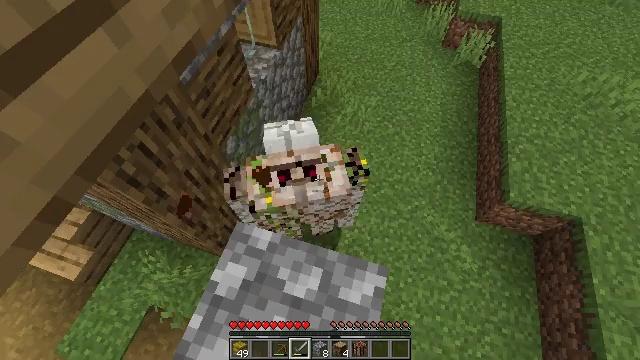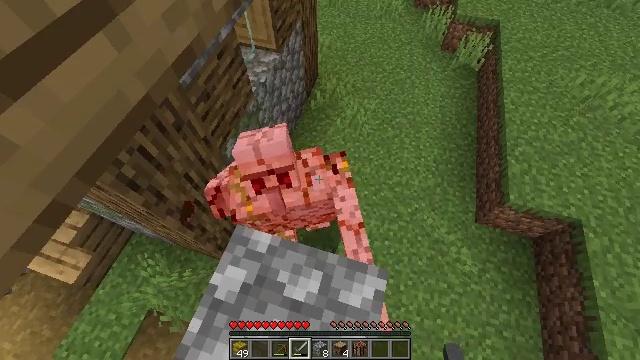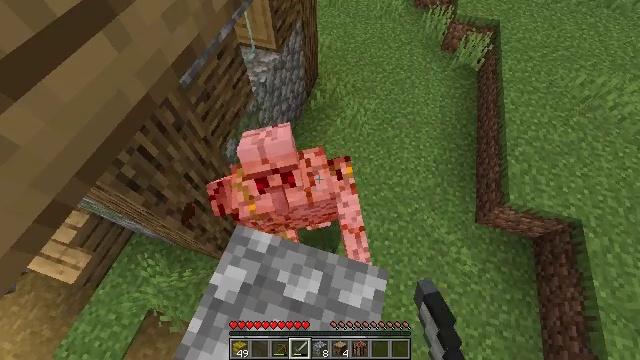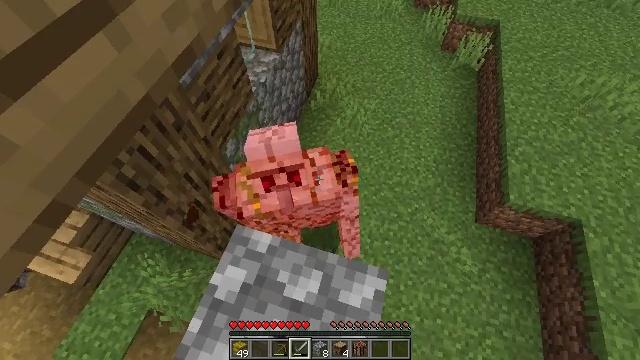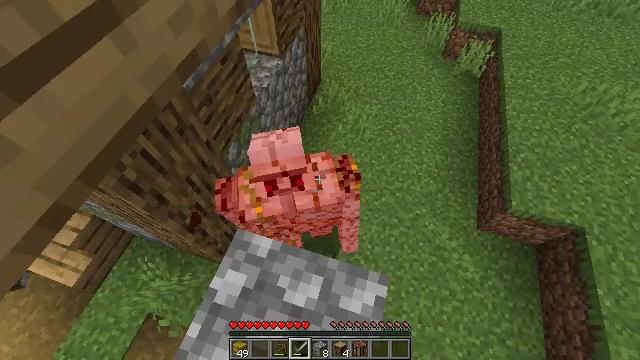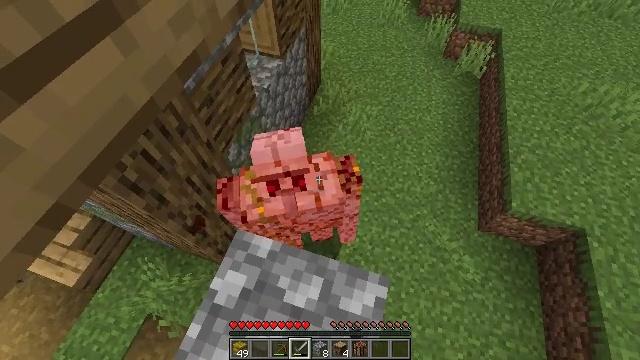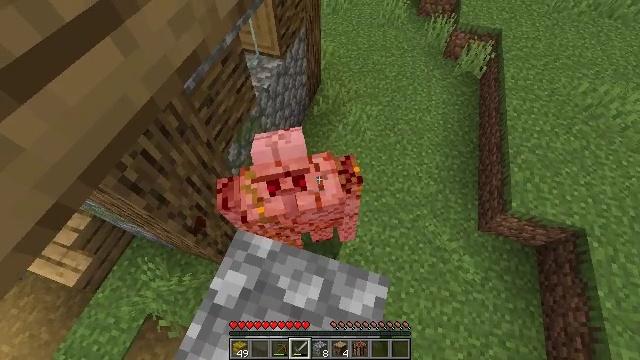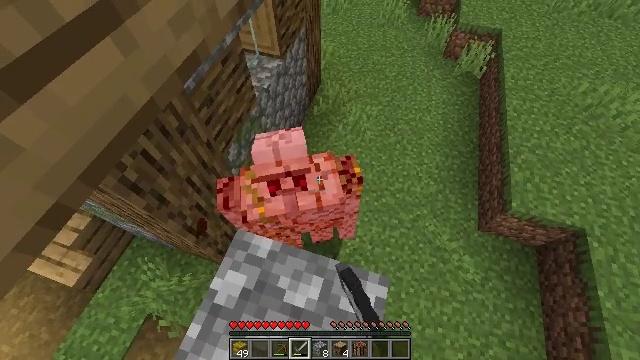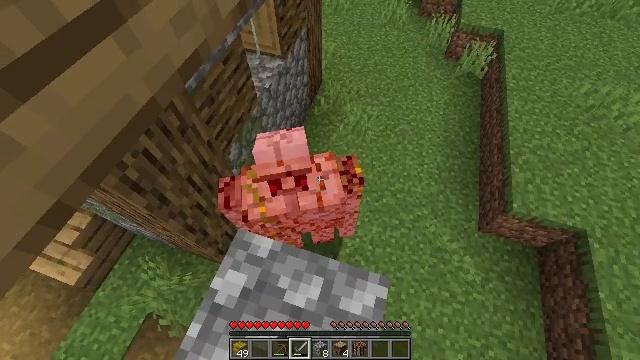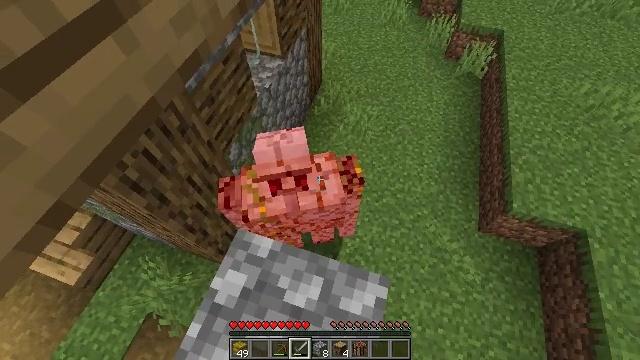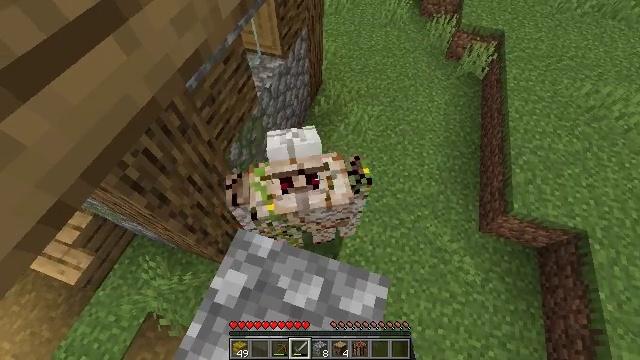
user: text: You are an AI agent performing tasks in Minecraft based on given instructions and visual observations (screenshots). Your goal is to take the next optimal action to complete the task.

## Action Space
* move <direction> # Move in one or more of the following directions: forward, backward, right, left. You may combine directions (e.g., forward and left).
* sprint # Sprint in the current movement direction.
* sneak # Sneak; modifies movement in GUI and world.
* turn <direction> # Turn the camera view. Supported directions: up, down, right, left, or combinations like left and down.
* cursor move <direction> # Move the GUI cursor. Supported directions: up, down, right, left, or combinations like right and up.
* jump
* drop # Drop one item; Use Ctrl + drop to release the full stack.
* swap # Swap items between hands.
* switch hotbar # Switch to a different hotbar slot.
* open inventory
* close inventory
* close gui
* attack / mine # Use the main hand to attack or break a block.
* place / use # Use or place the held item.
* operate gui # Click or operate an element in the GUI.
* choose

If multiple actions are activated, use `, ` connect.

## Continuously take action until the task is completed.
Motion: motion action
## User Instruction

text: Destroy the guardian.
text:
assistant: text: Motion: attack / mine
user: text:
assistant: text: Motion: attack / mine
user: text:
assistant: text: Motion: attack / mine
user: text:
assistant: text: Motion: turn up, attack / mine
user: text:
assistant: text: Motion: no_op
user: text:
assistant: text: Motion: attack / mine
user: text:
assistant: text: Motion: attack / mine
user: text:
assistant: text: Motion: no_op
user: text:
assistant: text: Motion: no_op
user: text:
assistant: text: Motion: attack / mine
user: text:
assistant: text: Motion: attack / mine